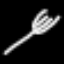
Label: fork